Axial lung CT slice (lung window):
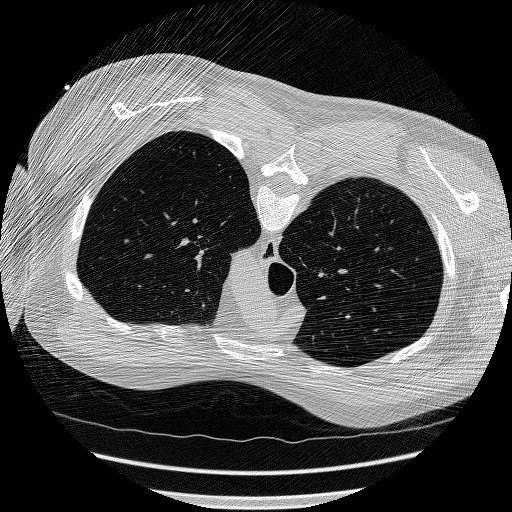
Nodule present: no